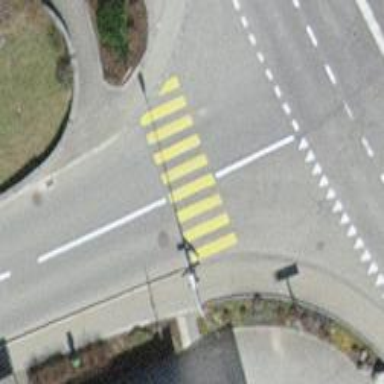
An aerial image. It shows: Marked crossing on the road.